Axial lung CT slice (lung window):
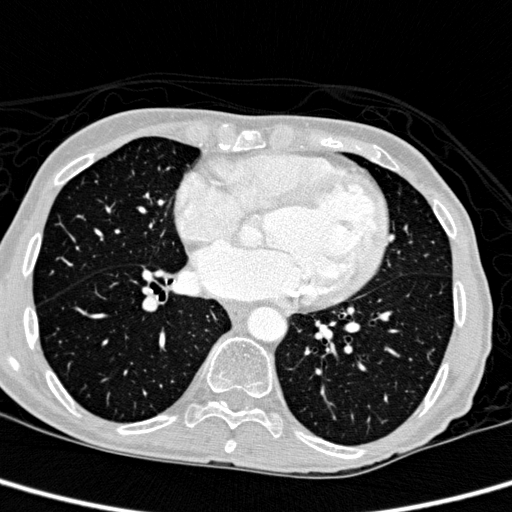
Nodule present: no